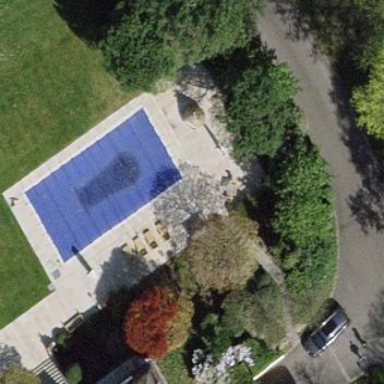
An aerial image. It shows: Swimming pool located in leisure land.